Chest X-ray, PA view. Patient: 10 years old, sex M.
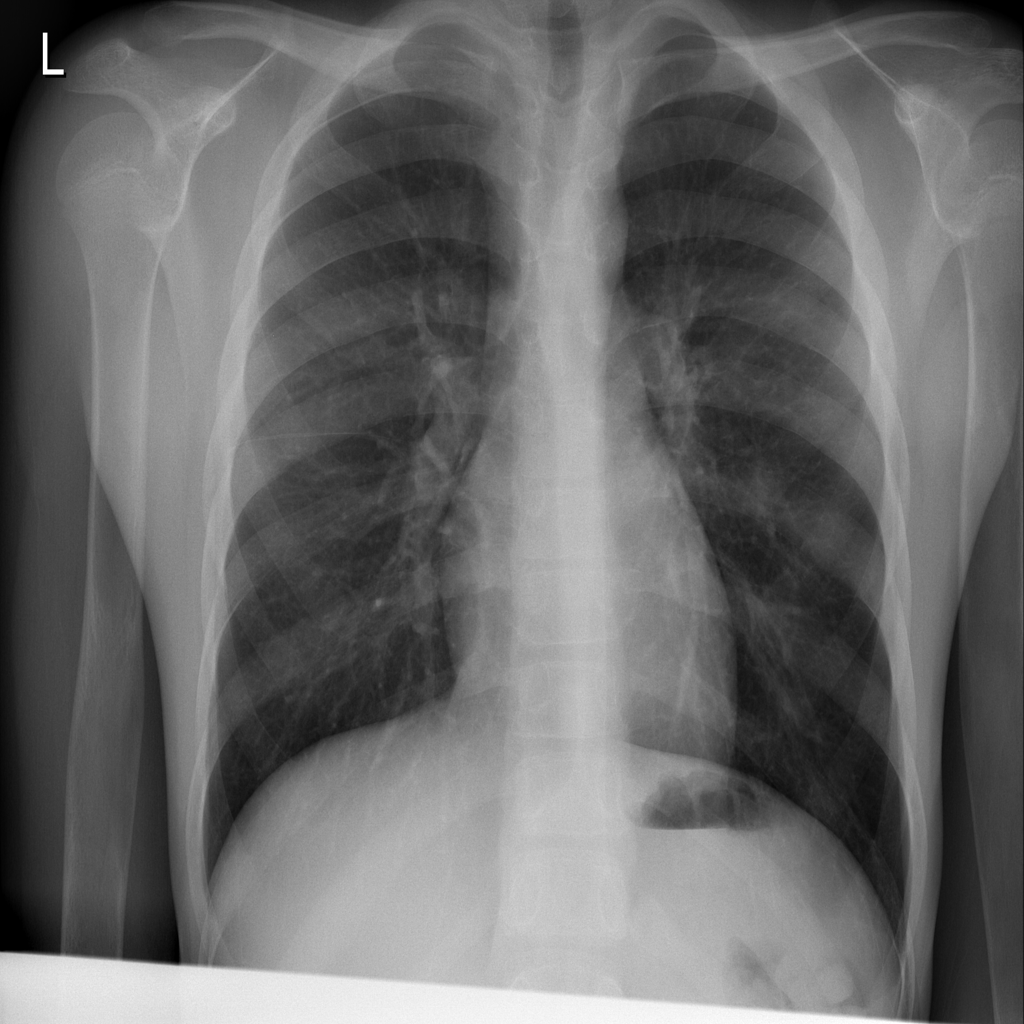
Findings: No Finding